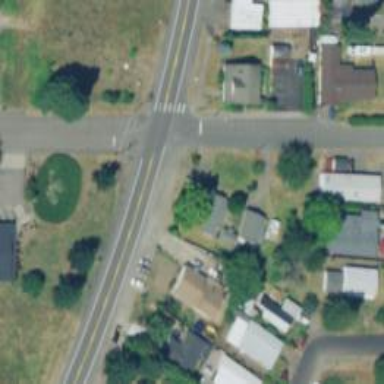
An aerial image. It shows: Stop road.